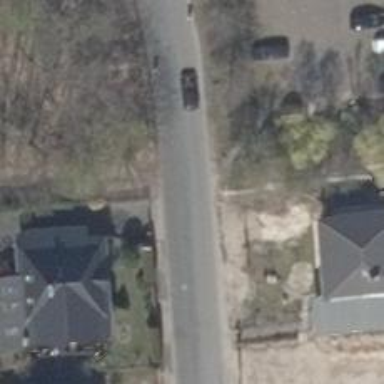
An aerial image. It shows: Residential road with asphalt surface.